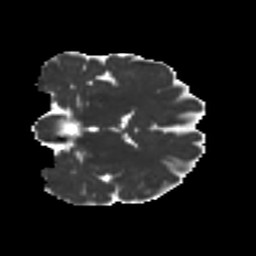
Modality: MD
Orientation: coronal
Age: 38
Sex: male
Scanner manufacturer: ge
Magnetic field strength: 3 T
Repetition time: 7.8 s
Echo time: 0.0607 s